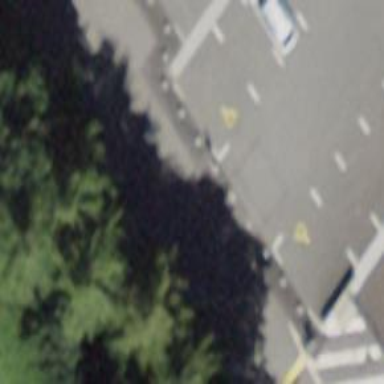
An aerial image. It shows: Bollard barrier.